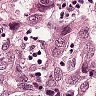
Metastatic tissue present: yes